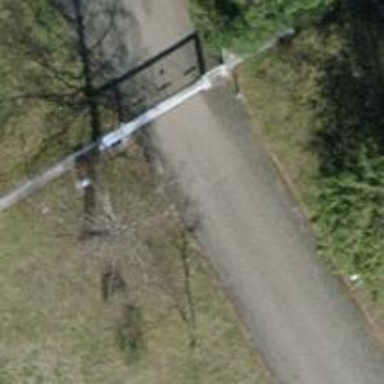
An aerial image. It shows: Gate.